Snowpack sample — Loveland Pass, Silver Plume, Colorado, USA (1/12/25, 11:40 AM MST)
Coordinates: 39.66, -105.88
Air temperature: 7 °F
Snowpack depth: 140 cm
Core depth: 10 cm
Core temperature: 41 °F
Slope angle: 11°, slope face: 30°
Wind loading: high
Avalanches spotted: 2
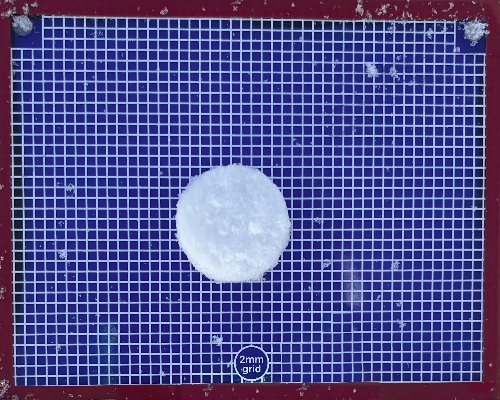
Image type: profile
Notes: Pilot using slightly modified coring method that took too large segment for snow profile picturing, advised not to use in higher level models. Two avalanche on south face nearby, partially cloudy with light snow in the last 24 hours. Lots of wind loading on eastern features.